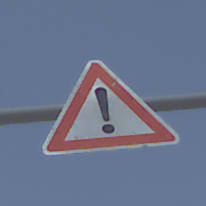
Verkehrszeichen: Gefahrenstelle
Umgebung: Outdoor, Nature
Tageszeit: MorningAfternoon
Wetter: PartlyCloudy
Licht: Natural
Jahreszeit: NotSpecified
Kontrast: HighContrast